Question: From time to time I get "Compilation Error" CS0042 yellow page: <URL>

It happens when I change something (i.e. .cshtml file code) when my application is running. In VS 2012 it caused no problems. Some of my co-workers using VS 2013 have the same issue. Why App_GlobalResources.PDB file causes the problem?
Anyone has the same problem?
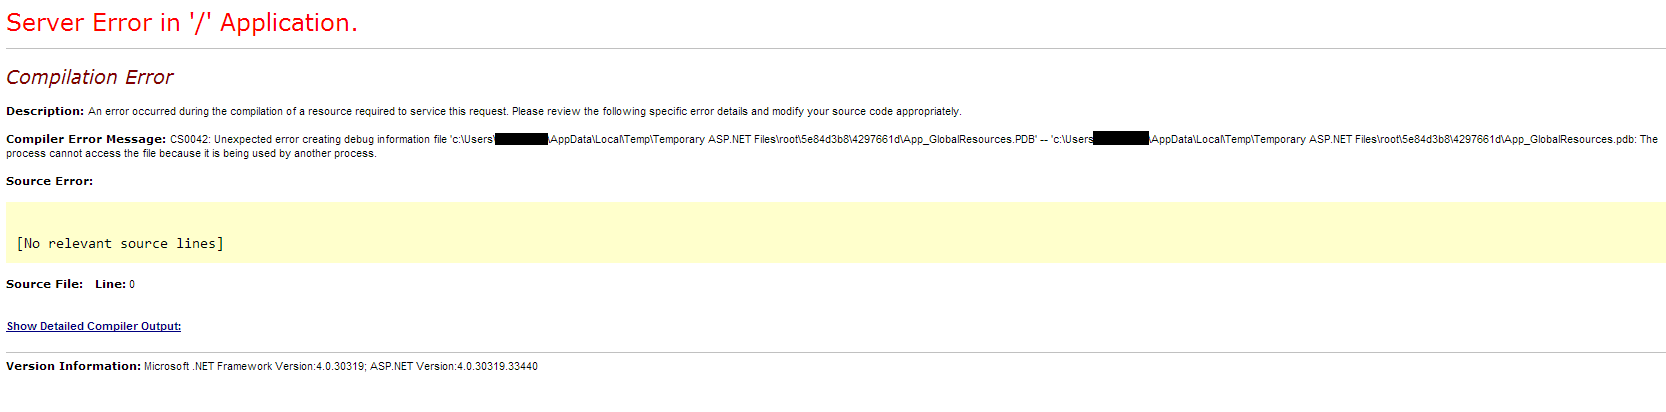
Answer: In your Web.config file remove attribute
'optimizeCompilations="true"'
('from section <compilation />')